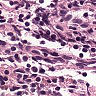
Metastatic tissue present: no